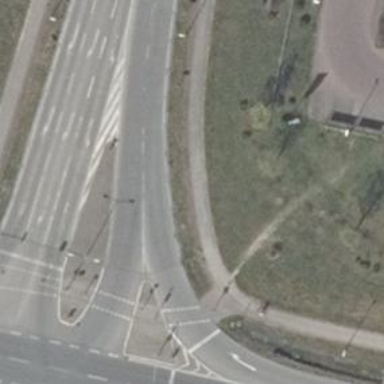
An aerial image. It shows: Tertiary road with asphalt surface and lane markings. There are no sidewalks.